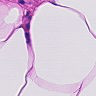
Metastatic tissue present: no